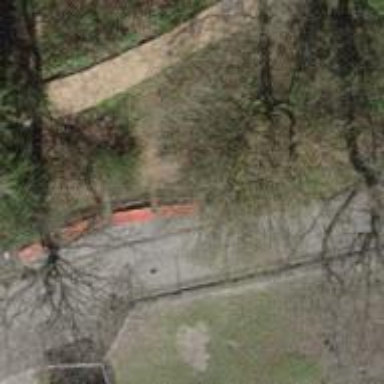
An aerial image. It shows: Red bench.